Question: I'm working with
- - -
I use the following dependencies in my pom.xml:
'''
<dependency>
<groupId>org.springframework.boot</groupId>
<artifactId>spring-boot-starter-thymeleaf</artifactId>
</dependency>
<dependency>
<groupId>org.springframework.boot</groupId>
<artifactId>spring-boot-starter-security</artifactId>
</dependency>
<dependency>
<groupId>org.thymeleaf.extras</groupId>
<artifactId>thymeleaf-extras-springsecurity5</artifactId>
</dependency>
'''
Versions are recognized and the respective jars are included in my project. I also have added the extra namespace of Thymeleaf Security Module to my templates:
'''
<html xmlns:th="http://www.thymeleaf.org" xmlns:sec="http://www.thymeleaf.org/extras/spring-security">
'''
I have implemented a role based authentication & authorization with Hibernate and MySQL and login / logout, which for my understanding works fine.
The 'sec:authentication' tag of Thymeleaf Security Dialect works fine and also displays the correct roles. The 'sec:authorize' tag seems to work as well when calling the method 'sec:authorize="isAuthenticated()"'.
However, I'm struggling when evaluating the role of a user in the templates, both using 'sec:authorize="hasRole('...')"' or 'th:if="${#authorization.expression('hasRole(''...'')')}"'. I seems that the roles cannot be evaluated 'sec:authentication="principal.authorities"'.
I have summarized my approaches on a test page, displaying the following result:

Any clue where my bug or misunderstanding hides? Many thanks for your support in advance.
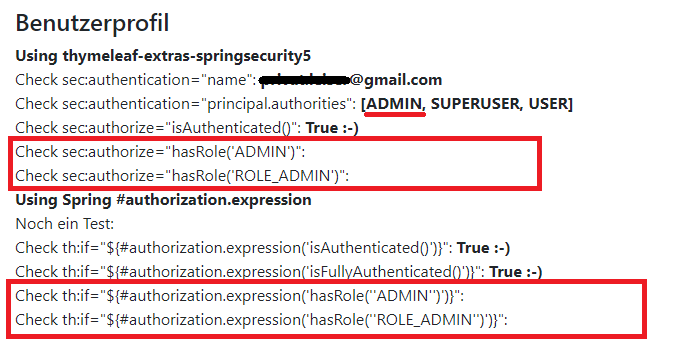
Answer: After some more research I figured out my issue. After adding the prefix 'ROLE_' to the role names (in the datasource), everything works fine.